Field crop: maize
Growth stage: 2
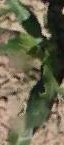
Species: maize